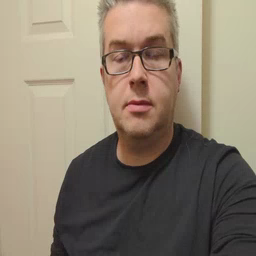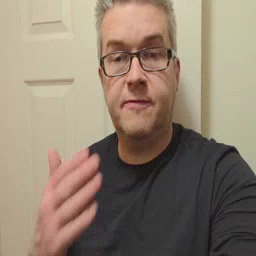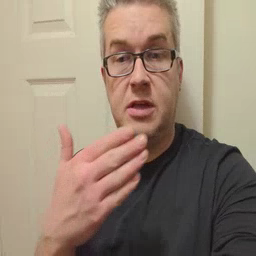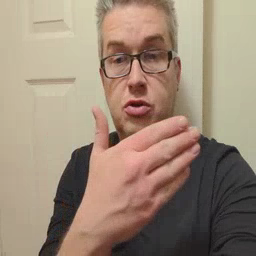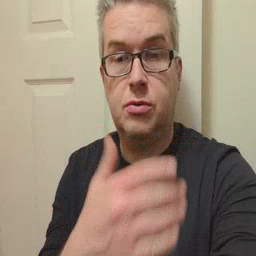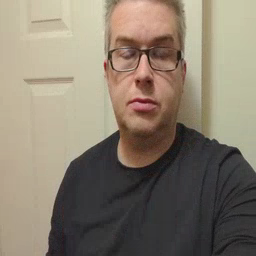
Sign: fish